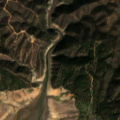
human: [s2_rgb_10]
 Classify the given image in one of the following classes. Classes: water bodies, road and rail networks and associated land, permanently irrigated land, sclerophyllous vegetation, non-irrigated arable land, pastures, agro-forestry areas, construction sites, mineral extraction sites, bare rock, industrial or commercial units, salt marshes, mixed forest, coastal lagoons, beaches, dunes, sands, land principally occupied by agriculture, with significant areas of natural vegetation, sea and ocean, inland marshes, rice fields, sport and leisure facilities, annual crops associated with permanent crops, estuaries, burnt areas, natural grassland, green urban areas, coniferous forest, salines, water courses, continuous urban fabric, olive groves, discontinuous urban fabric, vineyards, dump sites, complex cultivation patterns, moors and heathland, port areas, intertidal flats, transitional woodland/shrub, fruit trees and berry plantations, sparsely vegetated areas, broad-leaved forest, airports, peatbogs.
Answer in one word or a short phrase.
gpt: agro-forestry areas, broad-leaved forest, coniferous forest, transitional woodland/shrub, water bodies